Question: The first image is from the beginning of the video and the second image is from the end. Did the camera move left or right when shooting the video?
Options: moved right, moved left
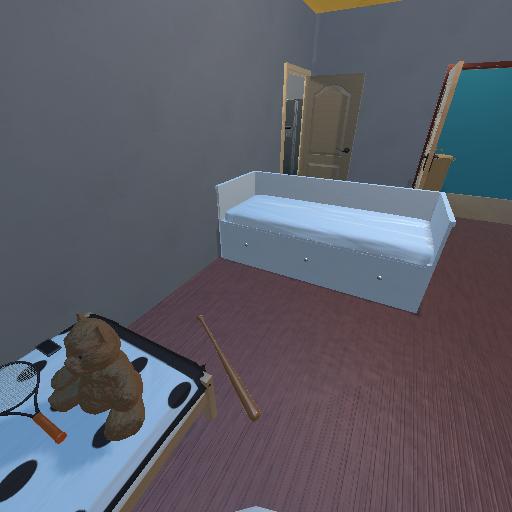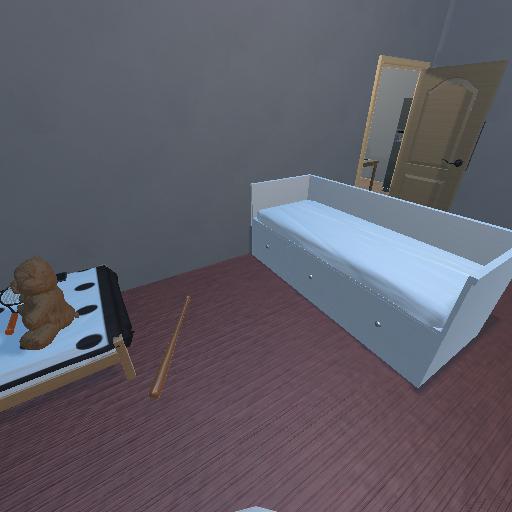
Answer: moved right